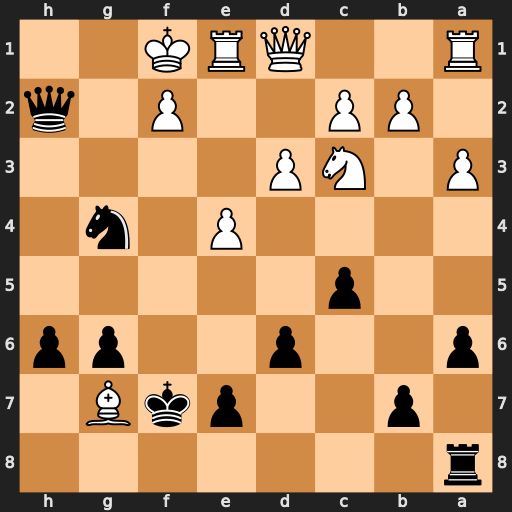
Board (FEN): r7/1p2pkB1/p2p2pp/2p5/4P1n1/P1NP4/1PP2P1q/R2QRK2
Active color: b
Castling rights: -
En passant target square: -
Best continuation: Qxf2#